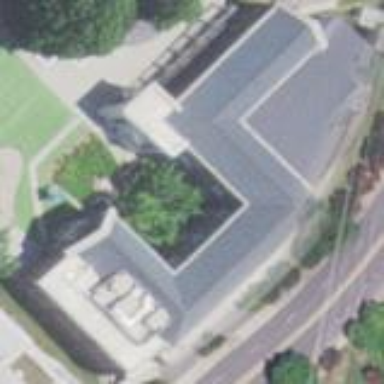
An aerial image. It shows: School building.